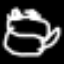
Label: frog